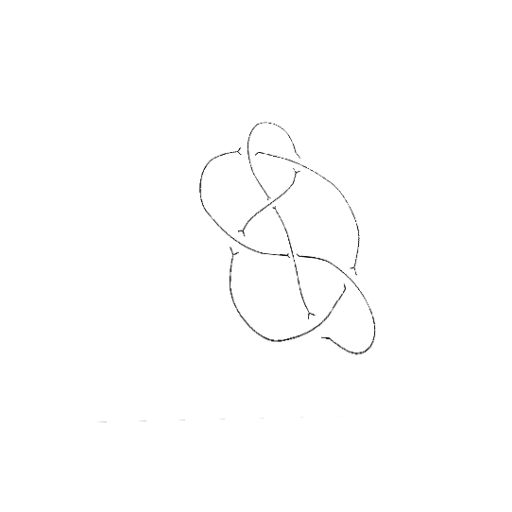
Crossing number: 7